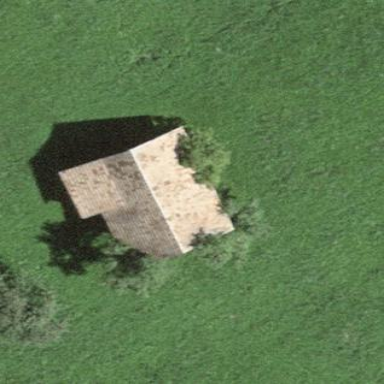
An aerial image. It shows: Barn.